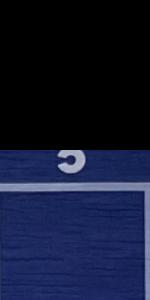
Label: Empty